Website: walmart
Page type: billing-address
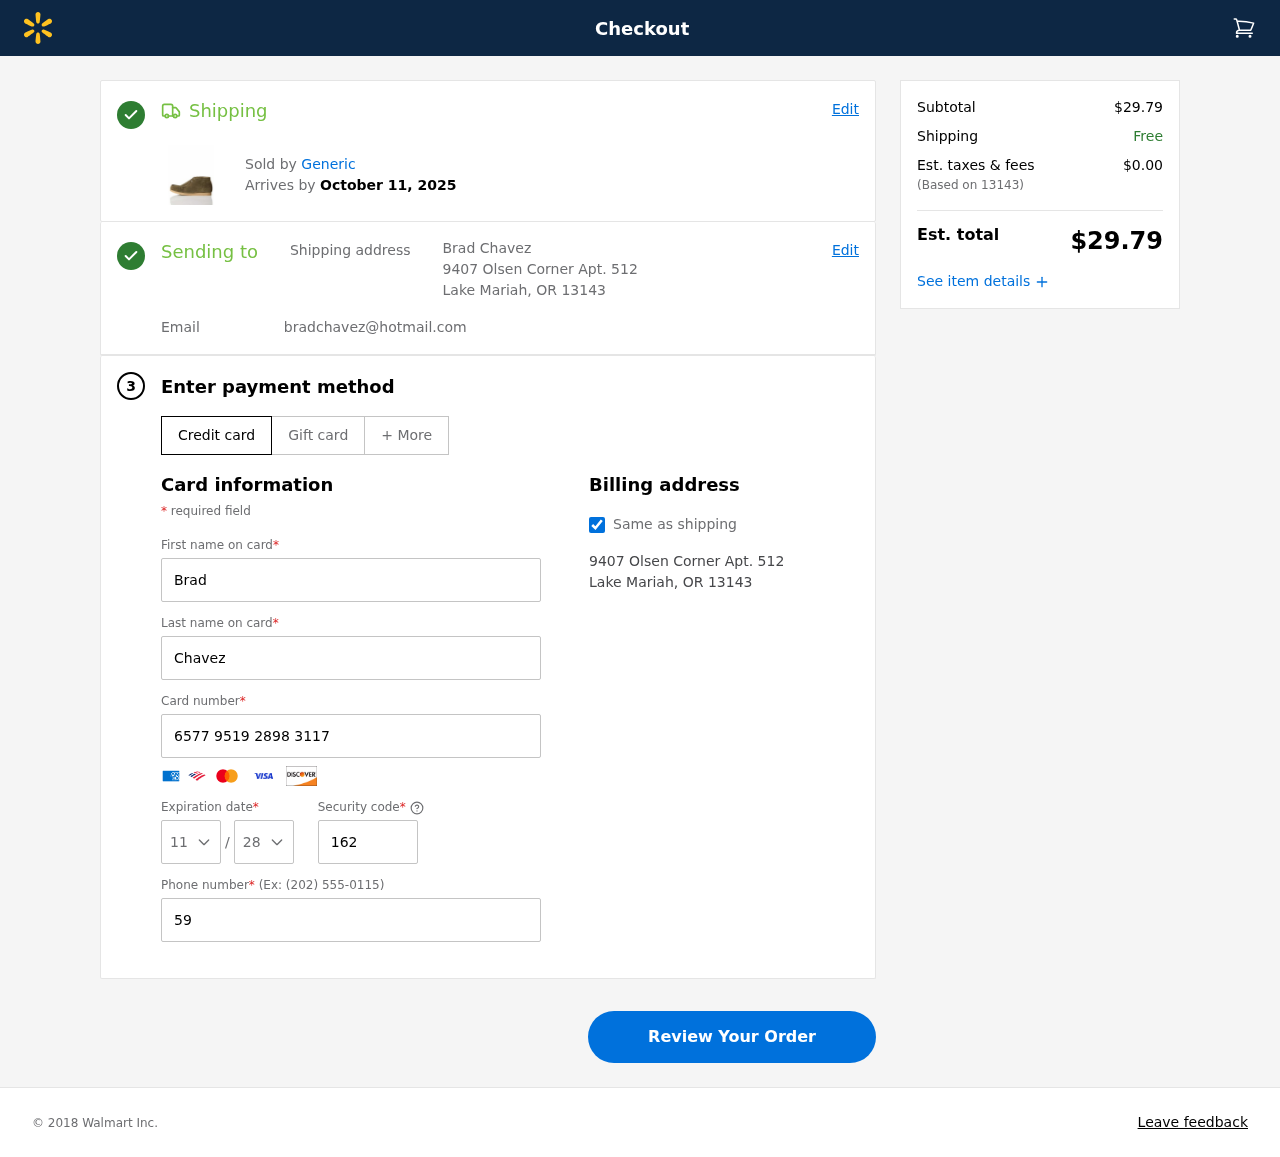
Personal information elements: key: PII_CARD_CVV
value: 162
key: PII_CARD_EXPIRY_MONTH
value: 11
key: PII_CARD_EXPIRY_YEAR
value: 28
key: PII_CARD_NUMBER
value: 6577 9519 2898 3117
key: PII_CITY_STATE_ZIP
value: Lake Mariah, OR 13143
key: PII_EMAIL
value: bradchavez@hotmail.com
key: PII_FIRSTNAME
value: Brad
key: PII_FULLNAME
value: Brad Chavez
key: PII_LASTNAME
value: Chavez
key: PII_PHONE
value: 5907845245
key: PII_POSTCODE
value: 13143
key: PII_STREET
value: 9407 Olsen Corner Apt. 512
Product elements: key: PRODUCT1_BRAND
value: Generic
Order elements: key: ORDER_DELIVERY_DATE
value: October 11, 2025
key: ORDER_SUBTOTAL
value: $29.79
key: ORDER_TAX
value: $0.00
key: ORDER_TOTAL
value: $29.79